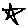
Label: star